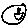
Label: smiley face